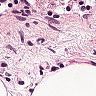
Metastatic tissue present: no